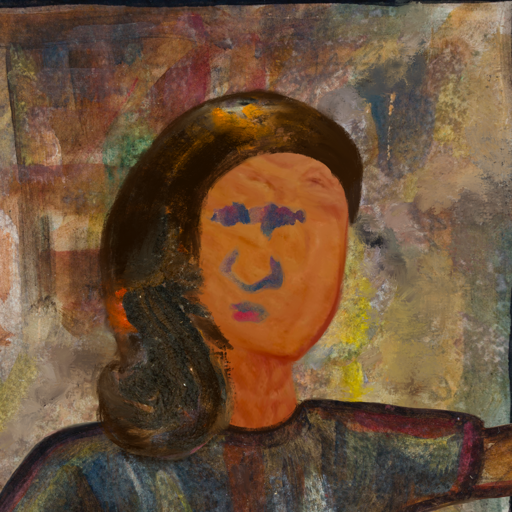
Background: Mosgoul, Head And Neck Front: Pious_Lady, Face Front: In_The_Sun, Bust: Mosgoul, Hair Front: Gypsy_Queen, Head Accessory: Blank, Second Necklace: Blank, Necklace: Blank, Baby: Blank